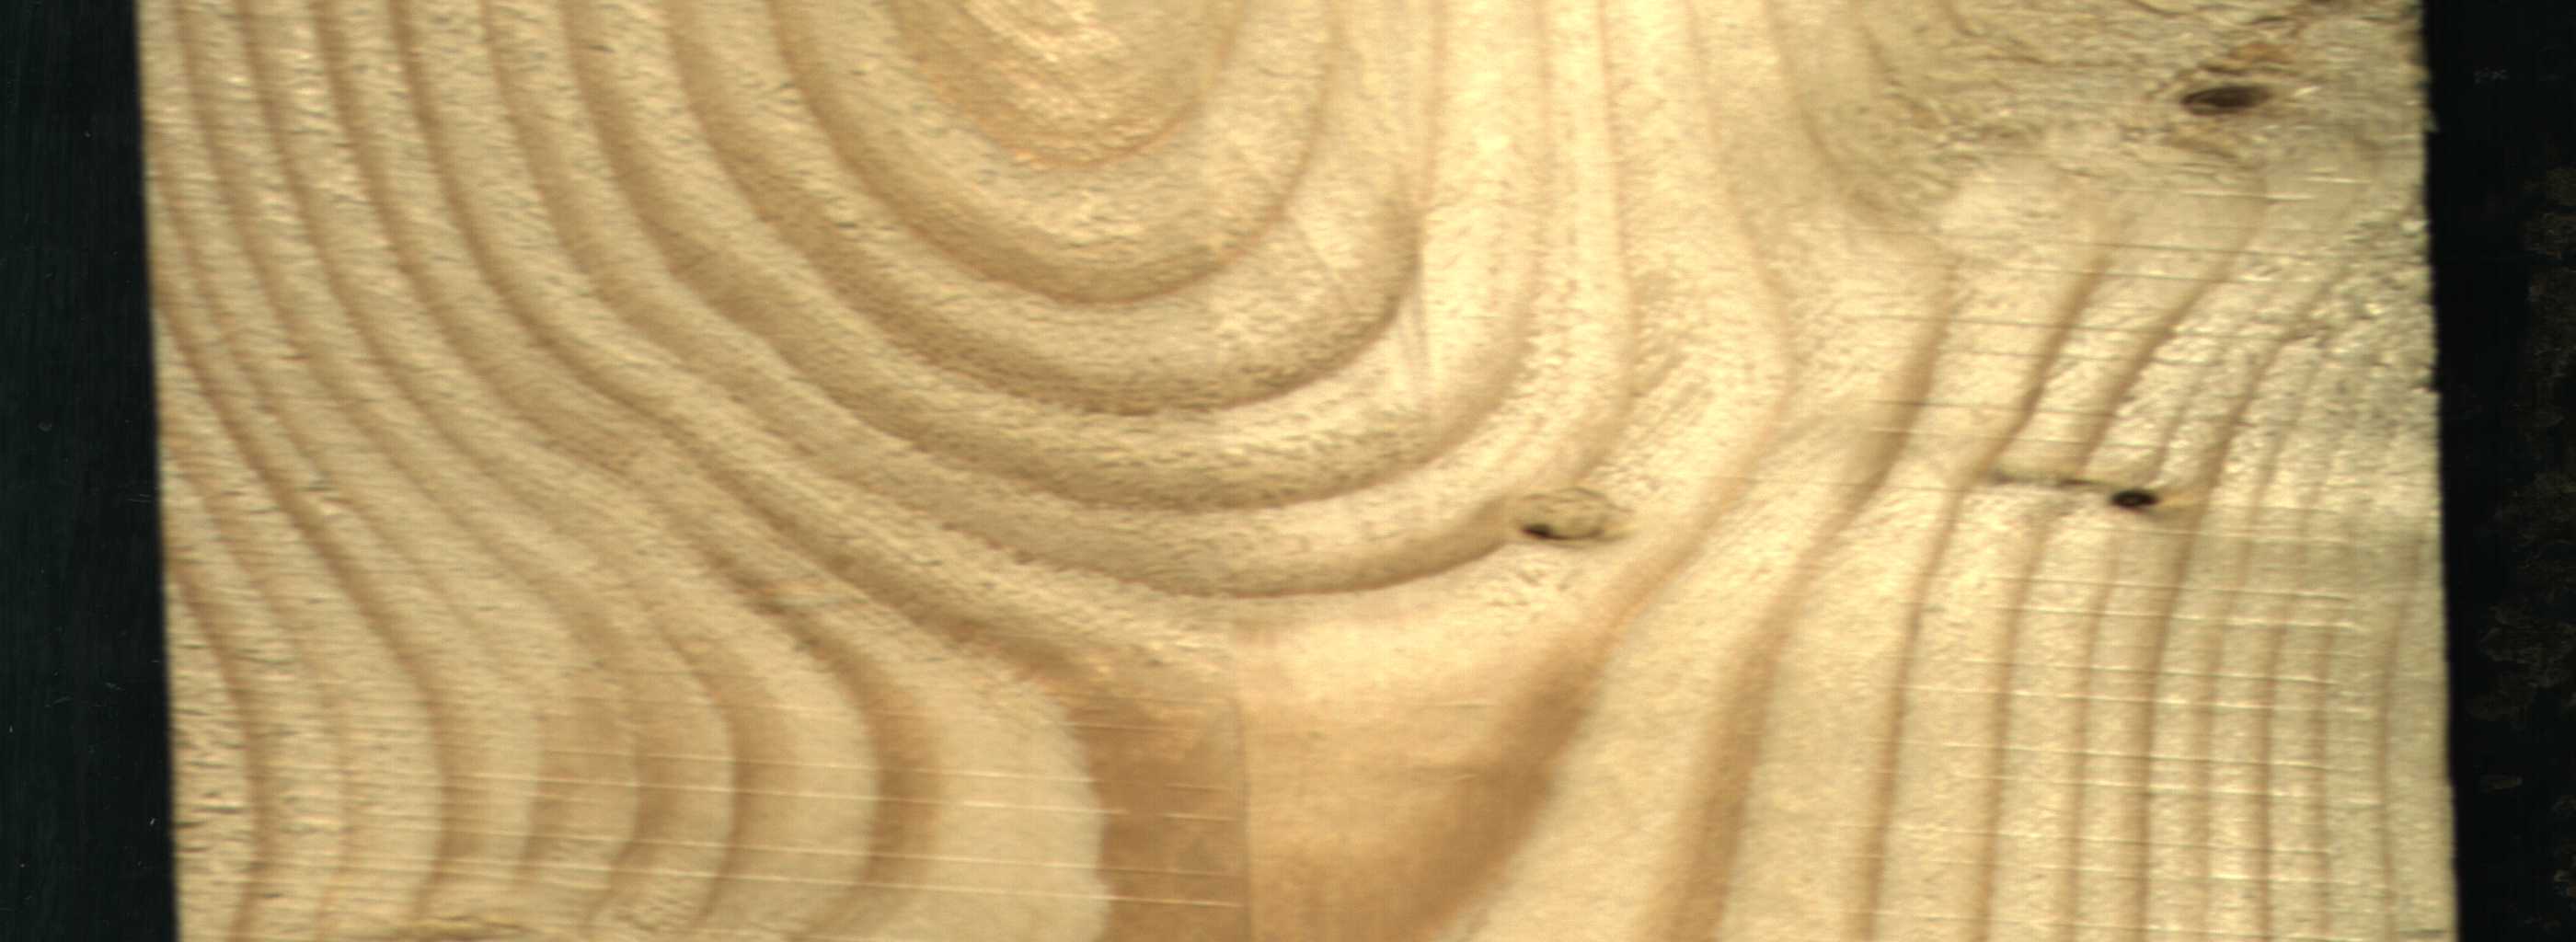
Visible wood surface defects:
Dead_Knot
Live_Knot
Live_Knot